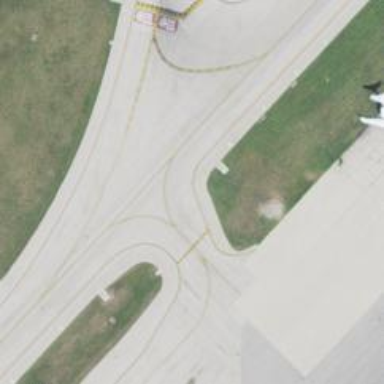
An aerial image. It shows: View of taxiway at the airport.